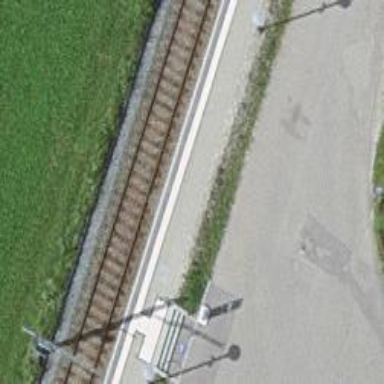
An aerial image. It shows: Abandoned railway yard with one track.